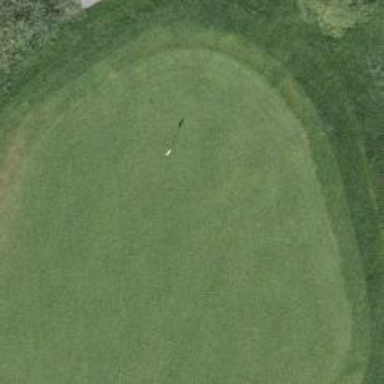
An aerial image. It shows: Picturesque green golfing area with grass land use.